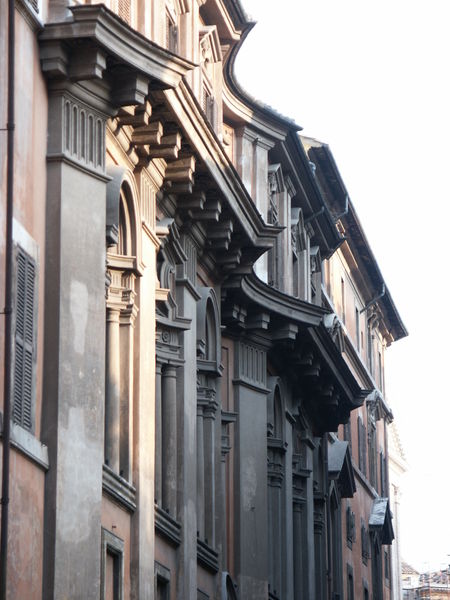
Titel: Palazzo della Propaganda Fide in Rom
Künstler: Francesco Borromini
Standort: Rom, Palazzo della Propaganda Fide (EU - I - Latium)
Schlagwörter: himmel, schatten, ausschnitt, fenster, licht, straße, säule, säulen, dach, gebäude, haus, hochformat, malerei, architektur, barock, häuser, klassizismus, rosa, fassade, fassaden, gasse, giebel, pilaster, rundbogen, jugendstil, detail, ornamente, lichteinfall, hoch, flucht, foto, fotografie, photographie, fensterladen, palazzo, regenrinne, rom, kapitell, photo, sims, gesims, mansarde, mezzanin, rundbögen, fresko, wien, dachrinne, klassisch, etage, ädikulen, gliederung, stadthaus, häuserfront, schlagladen, fotogrfie, vicenza, dachrinnen, hierachie, eingestellt, konkav konvex, gebäudew, vorkagendes gesims, oberer stock